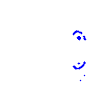
Particle: pion